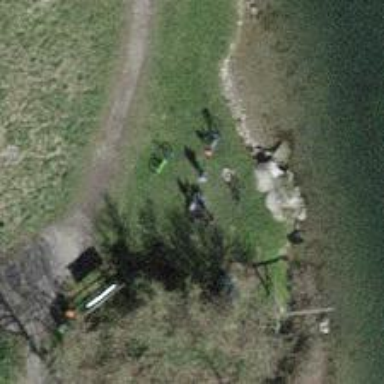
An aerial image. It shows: Bench.